Question: I created a simple database table using the entity frame work....
'''
class Program {
static void Main(string[] args) {
var db = new DatabaseContext1();
db.PeopleTable1.Add(new Person { FirstName = "Joe", LastName = "Bloggs0" });
db.SaveChanges();
}
}
public class DatabaseContext1 : System.Data.Entity.DbContext {
public DbSet<Person> PeopleTable1 { get; set; }
}
public class Person {
public int ID {get; set;}
public String FirstName { get; set; }
public String LastName { get; set; }
}
'''
I believe there is a graphical viewer in the Server Explorer panel or somewhere where I can view the DB tables as a 2D grid but I cant seem to find it.
UPDATE:
What my server explorer looks like..

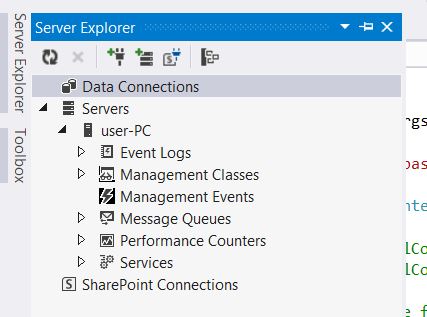
Answer: It is called Server Explorer and it is usually stacked with Solution Explorer. If you cannot see it, you can go to the View menu and select Server Explorer.
UPDATE:
First things first:
Have you checked the Web.Config (or App.Config if not a web project) for connection strings and where they are pointing to?
Then you need to create a connection to the database server your connection string is pointing to. You can right click on the Data Connections in Server Explorer and click new connection. After that just follow the wizard. Your database should appear once you have created the connection.